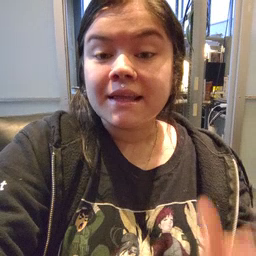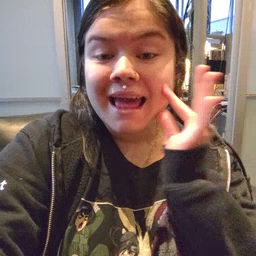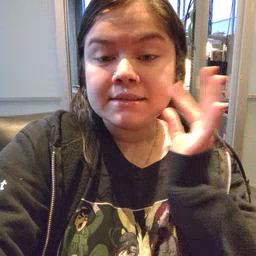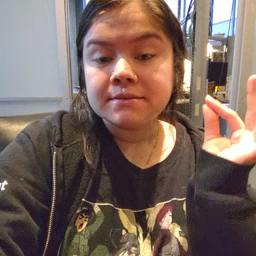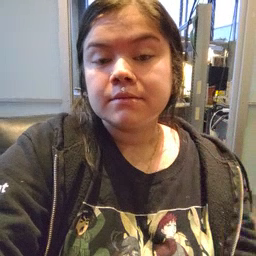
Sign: cat